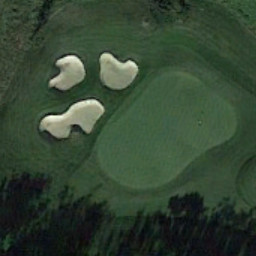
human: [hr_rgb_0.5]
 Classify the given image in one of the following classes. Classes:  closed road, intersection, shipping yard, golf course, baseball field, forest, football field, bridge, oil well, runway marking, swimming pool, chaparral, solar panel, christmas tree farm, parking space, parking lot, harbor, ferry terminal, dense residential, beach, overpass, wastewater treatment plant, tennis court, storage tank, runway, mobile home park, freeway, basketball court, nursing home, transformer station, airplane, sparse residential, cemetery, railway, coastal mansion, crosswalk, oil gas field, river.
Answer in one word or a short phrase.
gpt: golf course